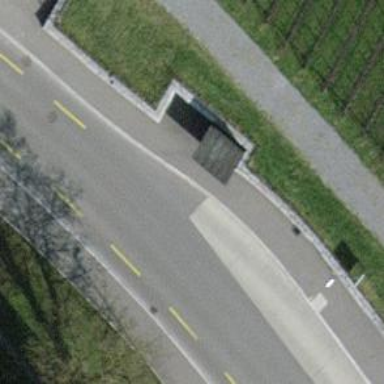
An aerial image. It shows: Public transport shelter.